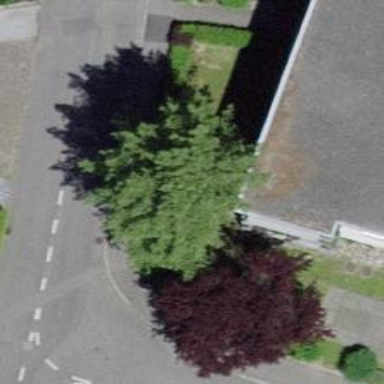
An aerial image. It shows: Post box.